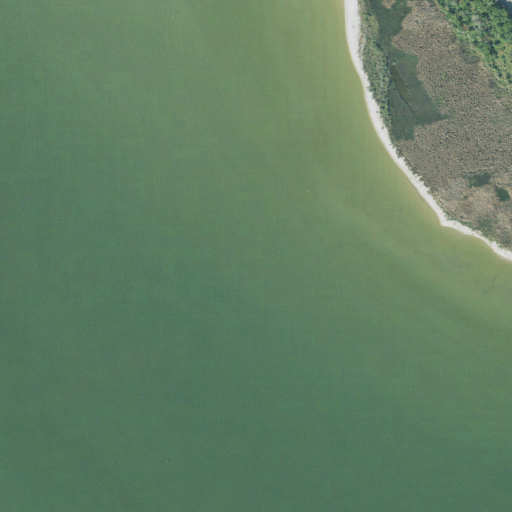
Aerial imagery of cape in Texas named Evergreen Point containing open water, herbaceous wetlands, low intensity development, woody wetlands, and medium intensity development